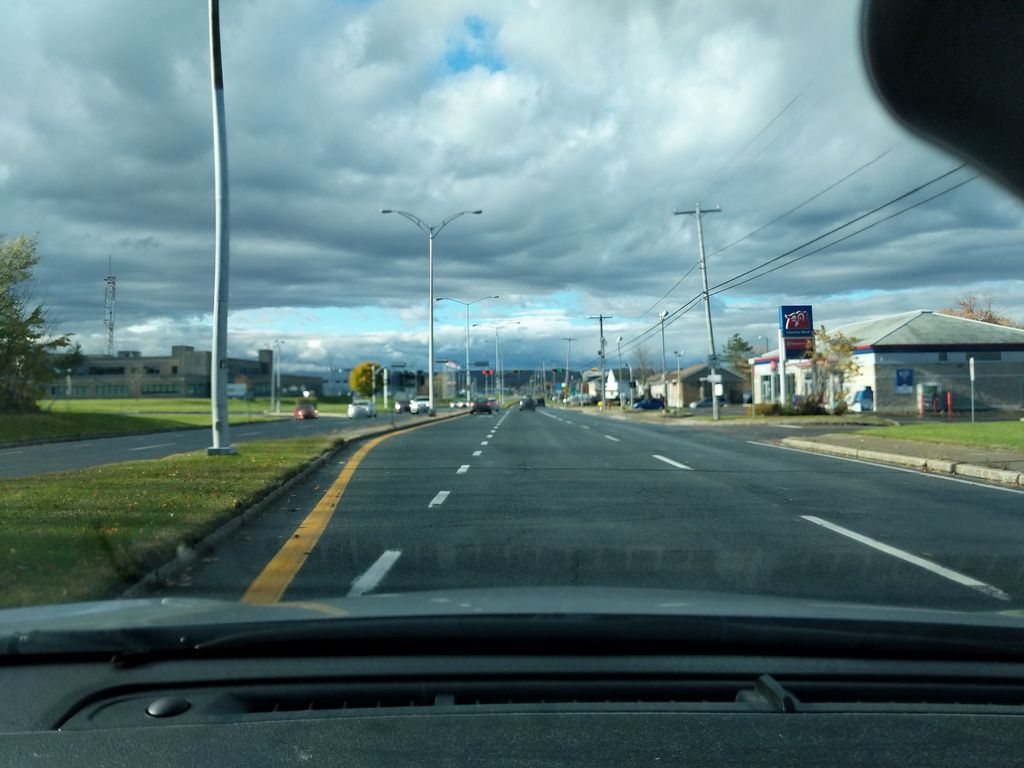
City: quebec_city